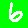
Digit: 6